Field crop: tomato
Growth stage: 1
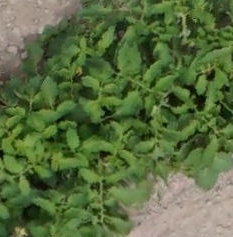
Species: tomato